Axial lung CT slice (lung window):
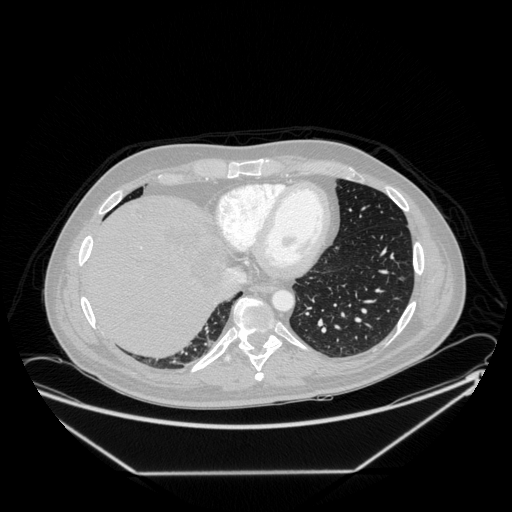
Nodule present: yes
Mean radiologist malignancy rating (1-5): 2